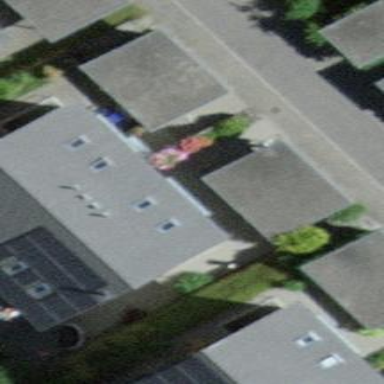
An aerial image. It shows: View of roof of building.